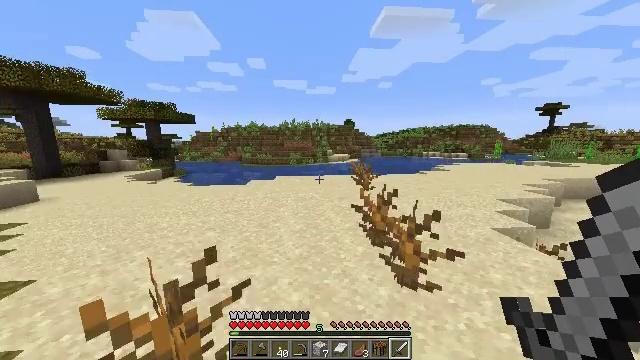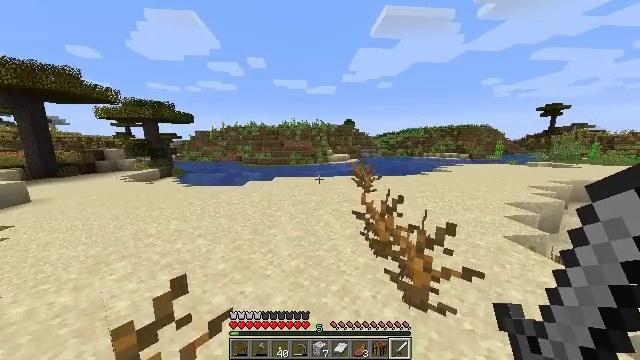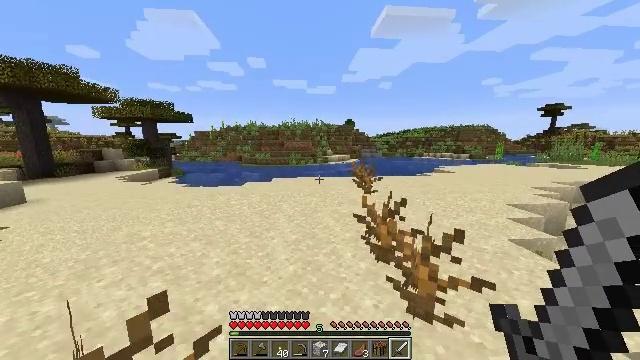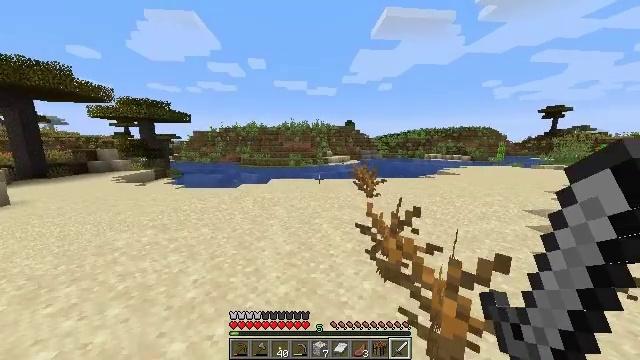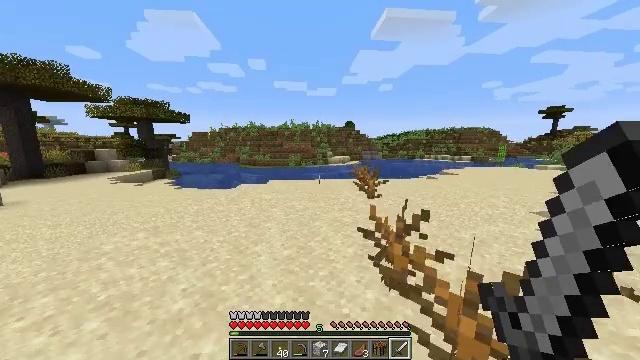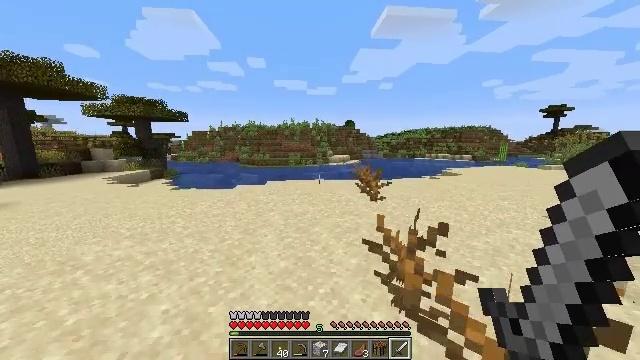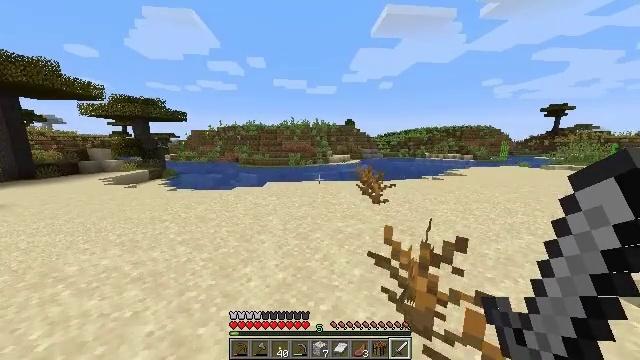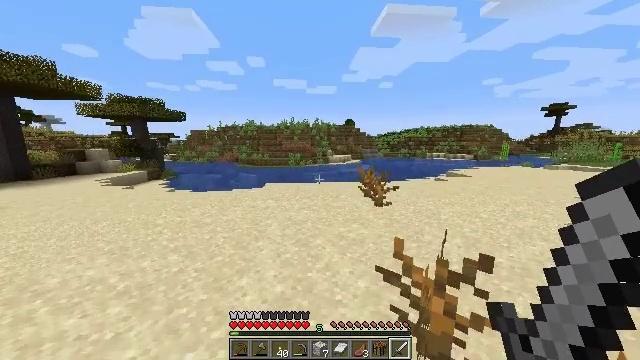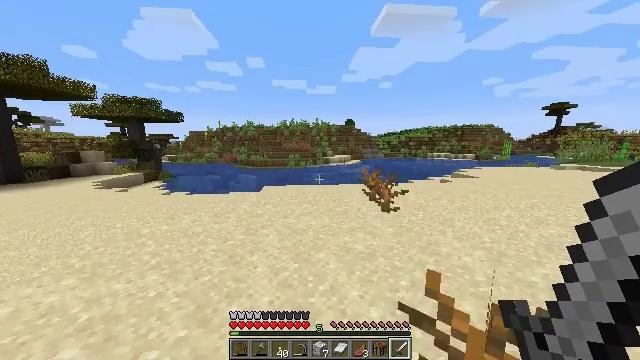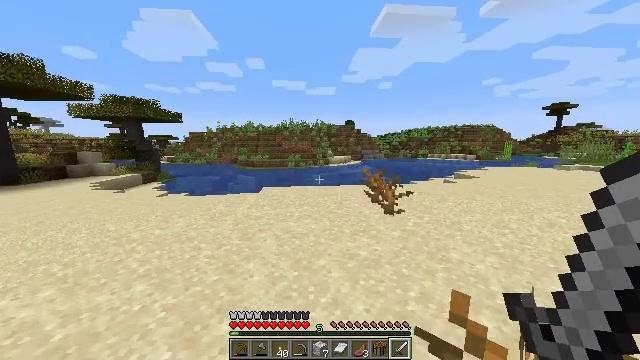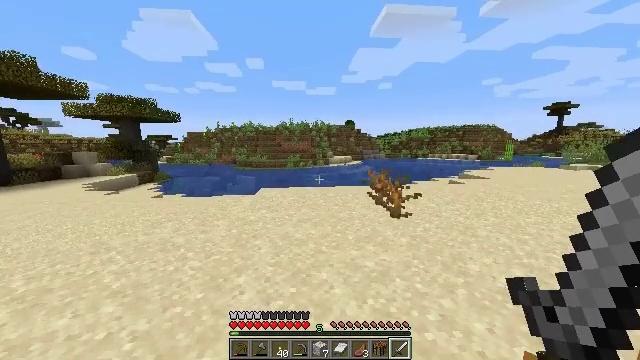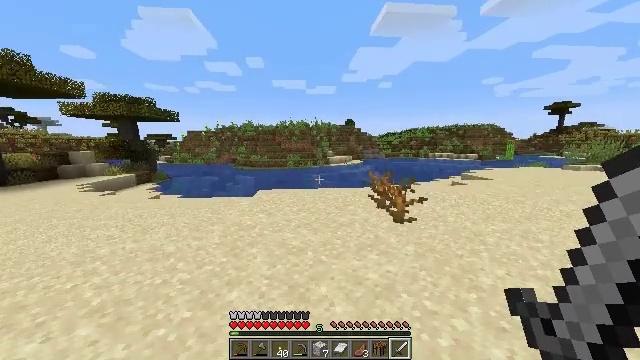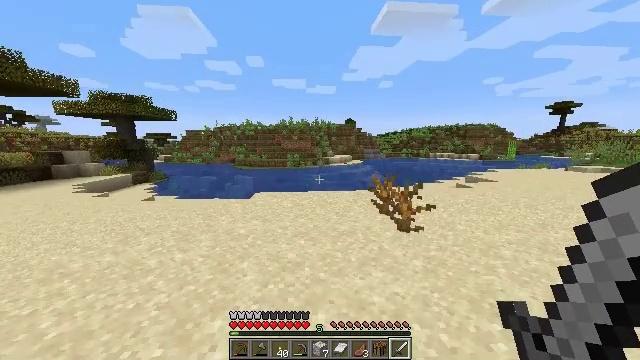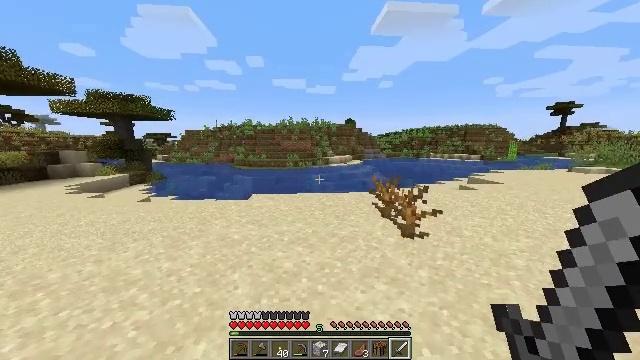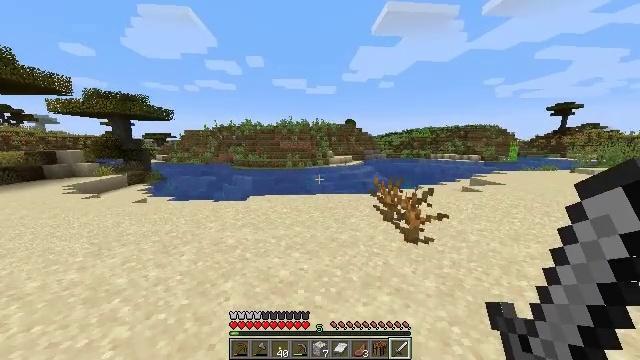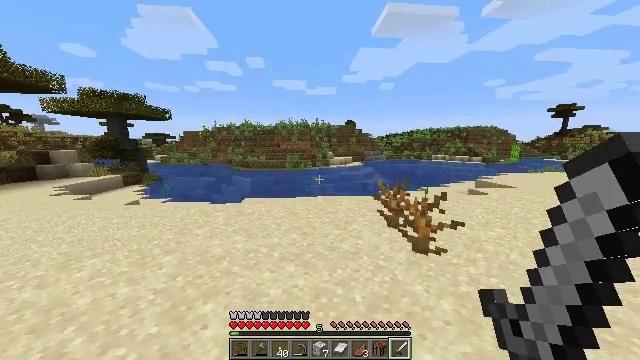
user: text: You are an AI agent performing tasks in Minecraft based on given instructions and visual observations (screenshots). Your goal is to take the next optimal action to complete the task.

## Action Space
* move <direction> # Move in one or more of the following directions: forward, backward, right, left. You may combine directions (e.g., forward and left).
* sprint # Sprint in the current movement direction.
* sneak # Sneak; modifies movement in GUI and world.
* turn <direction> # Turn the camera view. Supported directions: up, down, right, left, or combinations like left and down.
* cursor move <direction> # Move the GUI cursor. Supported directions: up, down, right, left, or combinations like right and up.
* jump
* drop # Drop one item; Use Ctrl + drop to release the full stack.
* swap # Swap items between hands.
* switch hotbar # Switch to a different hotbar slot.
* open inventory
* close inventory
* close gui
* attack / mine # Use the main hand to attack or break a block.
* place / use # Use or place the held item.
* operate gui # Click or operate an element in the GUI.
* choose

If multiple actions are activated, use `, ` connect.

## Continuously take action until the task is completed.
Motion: motion action
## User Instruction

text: Attack the sunflower to harvest it.
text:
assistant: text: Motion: move forward, sprint
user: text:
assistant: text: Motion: move forward, sprint
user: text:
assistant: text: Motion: move forward, sprint
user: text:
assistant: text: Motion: move forward, sprint
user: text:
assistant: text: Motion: move forward, sprint
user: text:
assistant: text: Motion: move forward, sprint
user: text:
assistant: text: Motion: move forward, sprint
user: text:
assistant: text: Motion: move forward, sprint
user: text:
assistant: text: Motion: move forward, sprint
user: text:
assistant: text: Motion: move forward, sprint
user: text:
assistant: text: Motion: move forward, sprint
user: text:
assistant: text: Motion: move forward, sprint
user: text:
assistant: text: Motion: move forward, sprint
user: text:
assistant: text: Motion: move forward, sprint
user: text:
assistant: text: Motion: move forward, sprint
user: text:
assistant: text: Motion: move forward, sprint
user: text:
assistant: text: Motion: move forward, sprint
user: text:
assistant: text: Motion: move forward, sprint, turn right
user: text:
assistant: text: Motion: move forward, sprint
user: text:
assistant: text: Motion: move forward, sprint, turn right
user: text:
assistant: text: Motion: move forward, sprint, turn right
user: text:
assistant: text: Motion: move forward, sprint, turn right
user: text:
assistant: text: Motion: move forward, sprint
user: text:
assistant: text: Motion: move forward, sprint
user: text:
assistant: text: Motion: move forward, sprint
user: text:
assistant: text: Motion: move forward, sprint
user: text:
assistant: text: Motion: move forward, sprint
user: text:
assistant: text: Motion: move forward, sprint
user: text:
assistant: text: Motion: move forward, sprint, turn right
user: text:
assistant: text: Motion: move forward, sprint